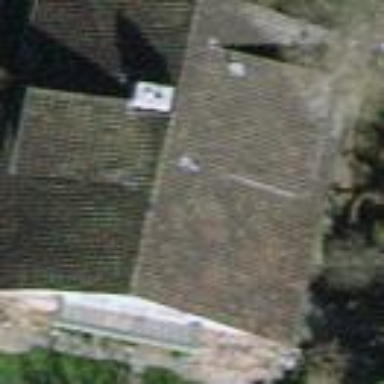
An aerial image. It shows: Detached building.